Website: macys
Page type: gifting
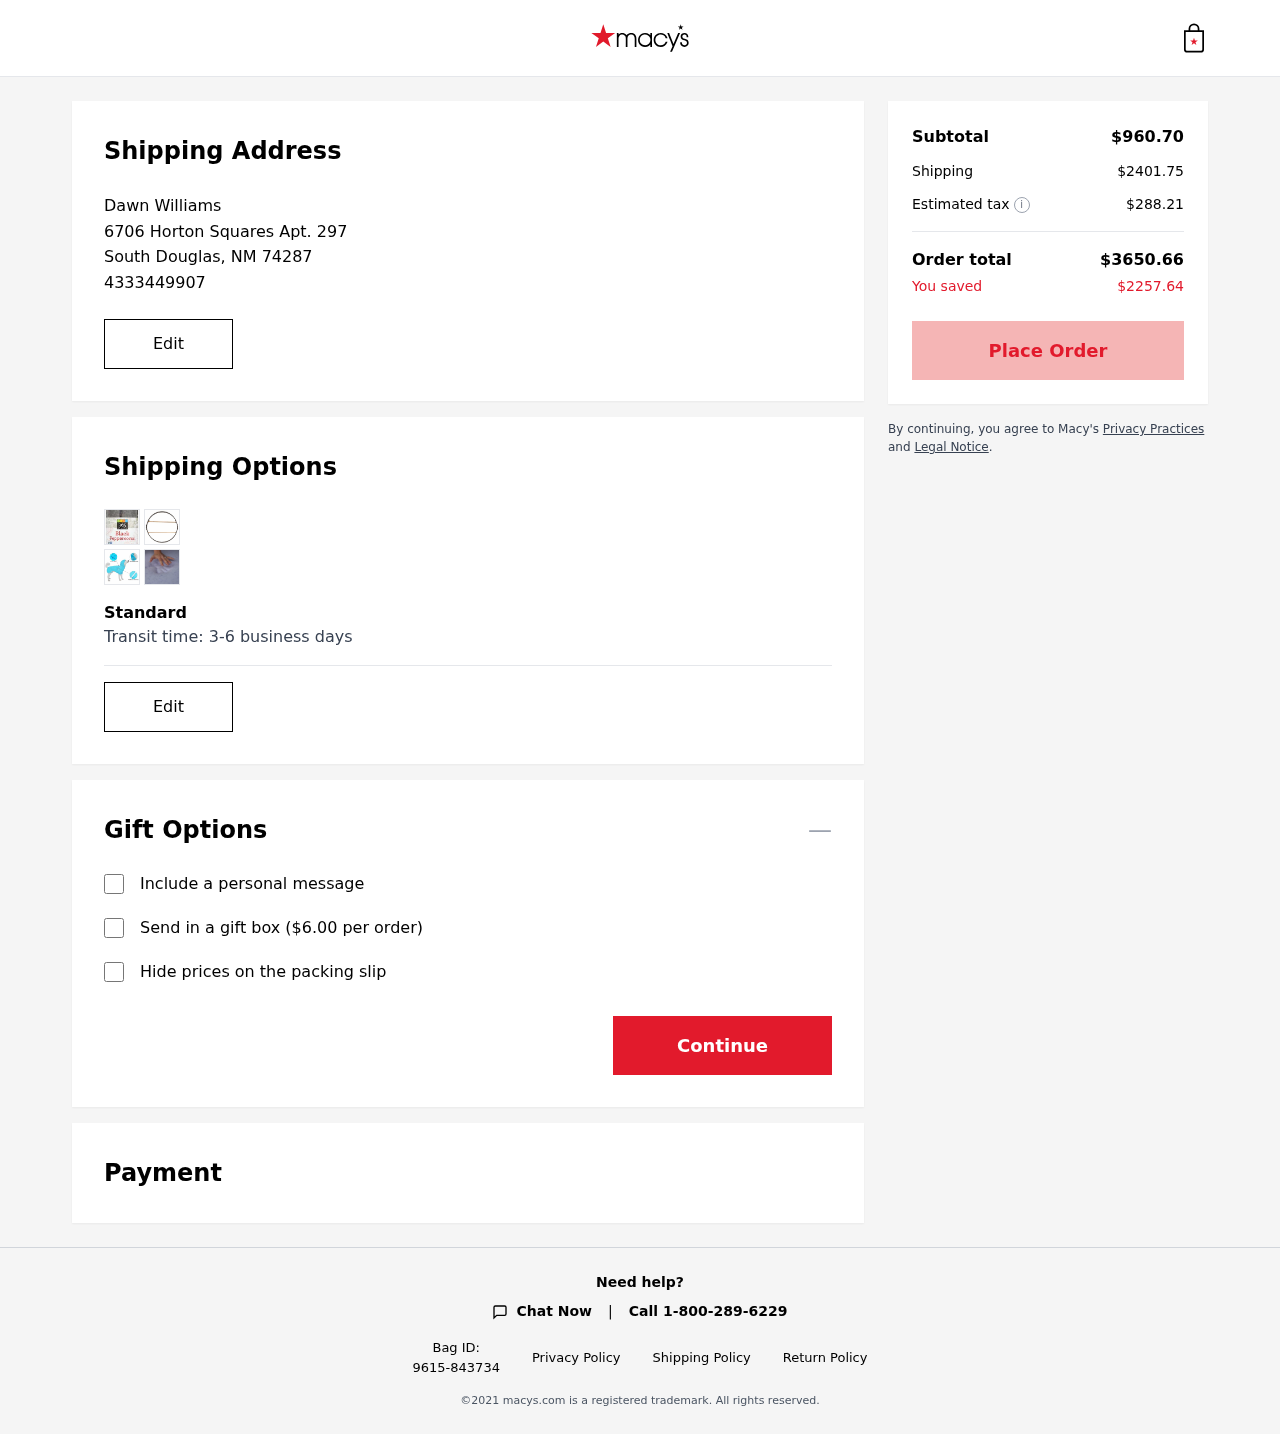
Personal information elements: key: PII_CITY
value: South Douglas
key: PII_FULLNAME
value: Dawn Williams
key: PII_PHONE
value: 4333449907
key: PII_POSTCODE
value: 74287
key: PII_STATE_ABBR
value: NM
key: PII_STREET
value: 6706 Horton Squares Apt. 297
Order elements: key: ORDER_SUBTOTAL
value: $960.70
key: ORDER_SHIPPING_COST
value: $2401.75
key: ORDER_TAX
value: $288.21
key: ORDER_TOTAL
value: $3650.66
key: ORDER_SAVINGS
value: $2257.64
Other elements: key: GIFT_BOX_PRICE
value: $6.00